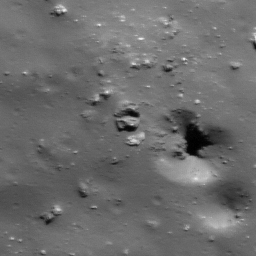
Pit: Tycho 8
Host crater: Tycho
Host type: impact_melt
Lunar coordinates: latitude -42.788, longitude 348.774